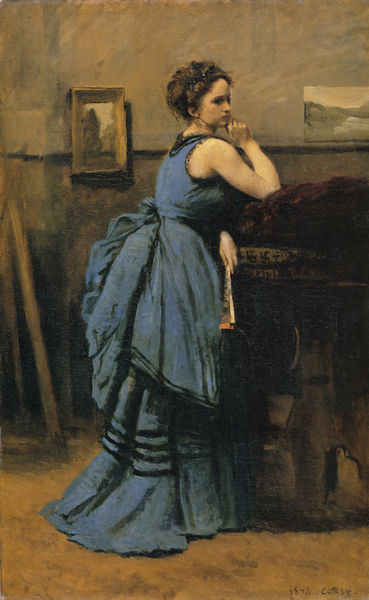
Titel: La Dame en bleu, Dame in blau
Künstler: Jean Baptiste Camille Corot
Standort: Paris
Institution: Musée du Louvre
Schlagwörter: blau, dunkel, flügel, gemälde, hand, körper, nackt, schatten, weiß, gelb, impressionismus, mädchen, ocker, sand, bar, braun, brust, busen, daumen, ellbogen, finger, frankreich, frau, frisur, grau, haar, hell, hintergrund, holz, kleid, kleider, licht, mund, nase, ohr, profil, raum, rücken, schwarz, stirn, tisch, zimmer, blick, dame, gebäude, gürtel, haus, rot, tuch, beige, fächer, leute, malerei, rock, schleife, jung, wand, arm, arme, augen, barock, falten, gesicht, halten, kragen, leinen, mensch, rahmen, samt, sockel, spitze, stehen, ärmel, bild, bildnis, blicken, hände, innenraum, möbel, portrait, porträt, schauen, signatur, spiegel, öl, boden, auge, haare, pose, stehend, stoff, person, prostituierte, hübsch, kinn, lippen, locke, locken, ohren, puder, renaissance, rouge, schminke, schulter, schultern, seide, kamin, hellblau, taille, brüste, dutt, hintern, wangen, bilder, bilderrahmen, ruhe, schreibtisch, modell, fußboden, parkett, tüll, zöpfe, mauer, schattierungen, tag, latten, bank, dielen, sepia, stille, ölgemälde, kissen, langeweile, dunkelblau, falte, polster, tapete, holzboden, zopf, klavier, angelehnt, atelier, gestreift, staffelei, streifen, kammer, hochsteckfrisur, junge frau, podest, junge, nachdenklich, rüsche, rüschen, wange, ölfarbe, ölfarben, augenbraue, model, gedanken, nachdenken, oberarm, fecher, wände, fett, dirne, posen, denken, gestützt, unterrock, steht, seite, rückenstück, denker, bürgertum, dielenboden, biedermeier, blaugrau, mauern, hüfte, reif, volant, gerafft, sekretär, möbelstück, baumwolle, reifrock, latte, speck, atellier, corot, arma, camille corot, azurblau, hakenkreuz, atelierszene, bardame, bausch, blöße, denkerin, dmae, drappierung, entschluss, gebauscht, kunstlicht, leistenb, nutte, philosophin, rme, sarah bernard, schwraz, weiblichkeit, ärmellos, landschaften, ferau, frau blau kleid, 1874, landschaten